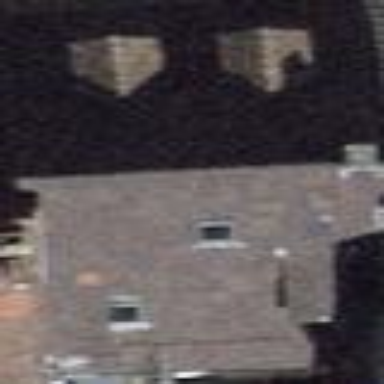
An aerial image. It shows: Building with tiled roof.